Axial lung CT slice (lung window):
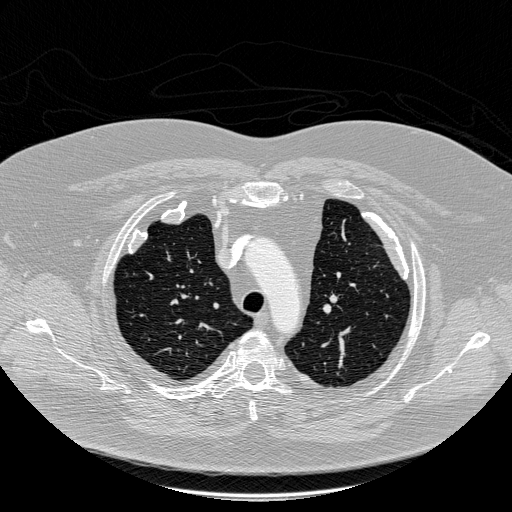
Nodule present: no